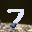
Label: 7